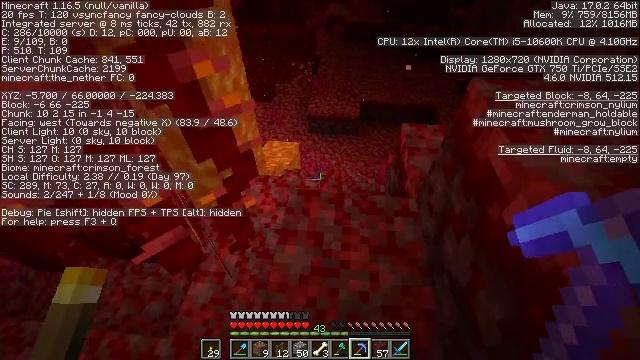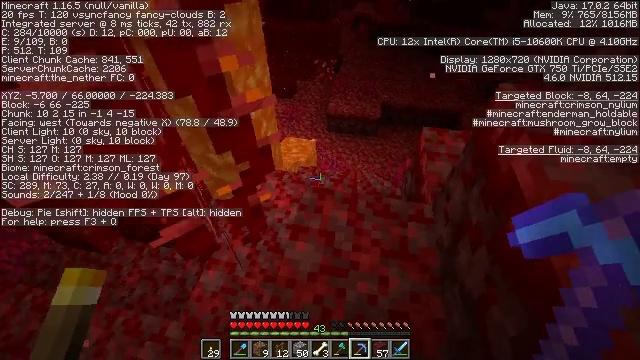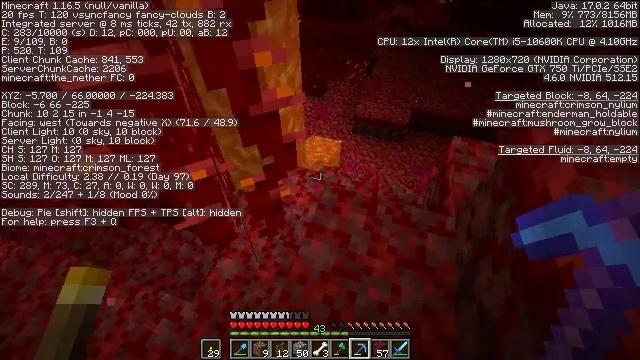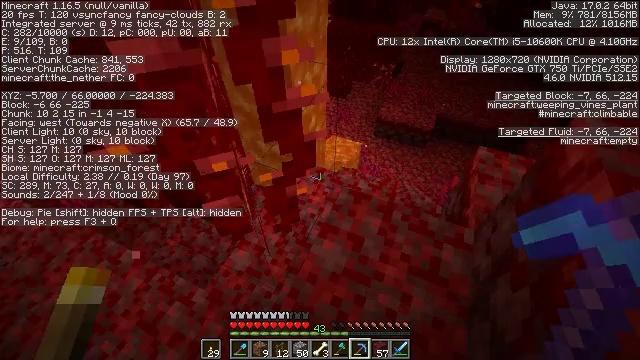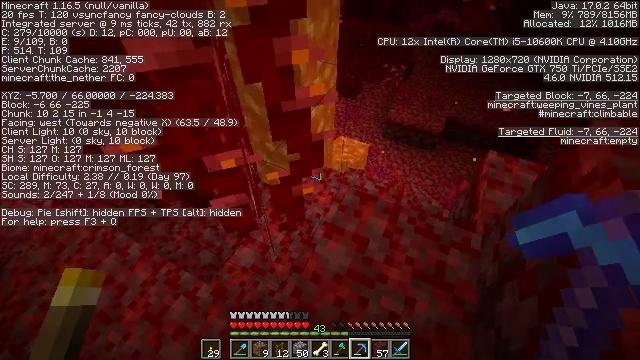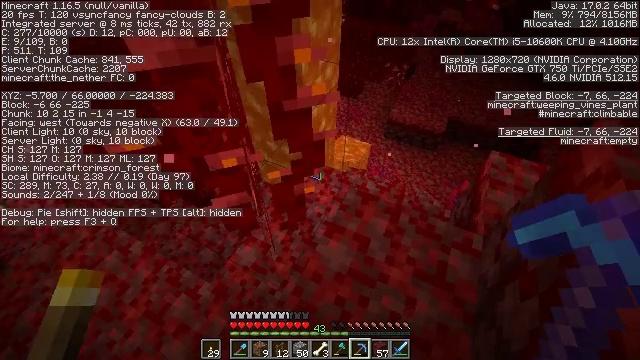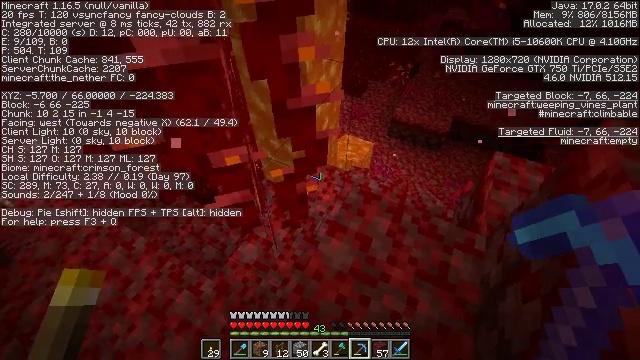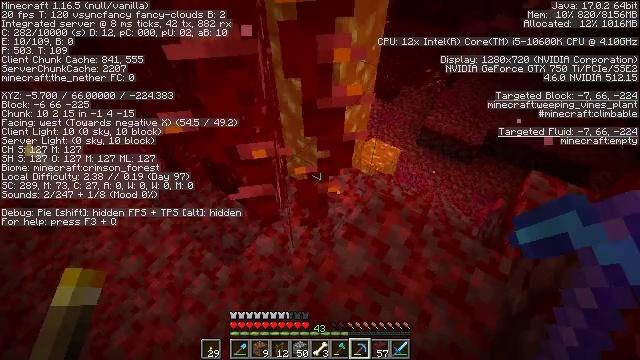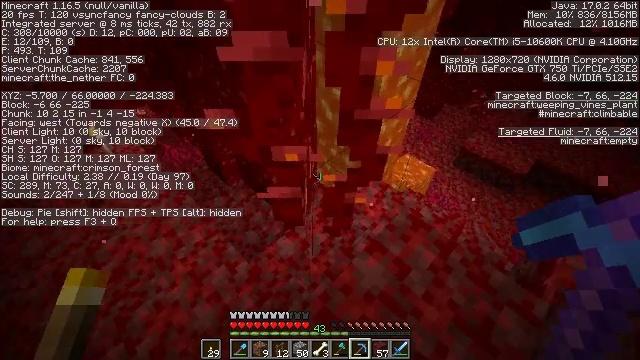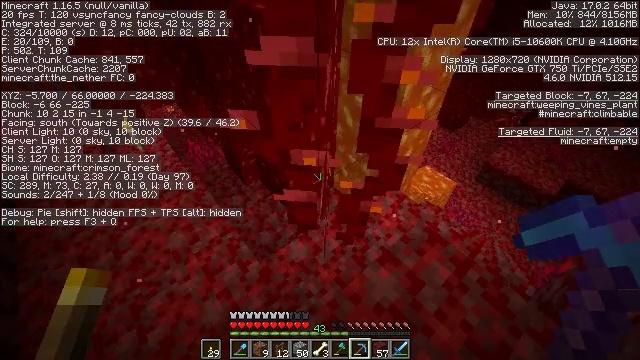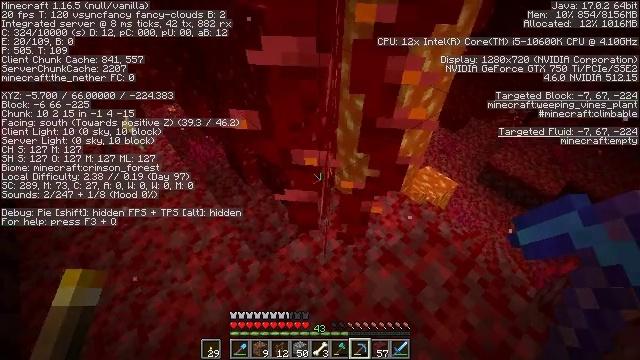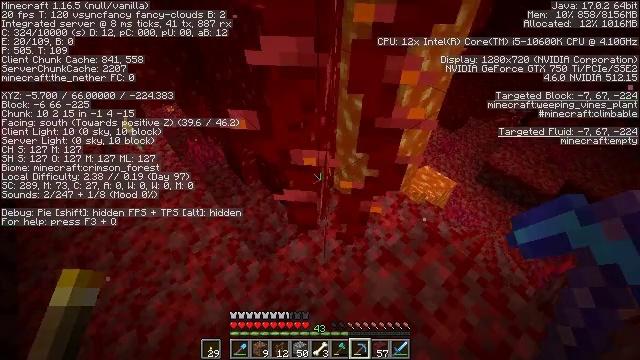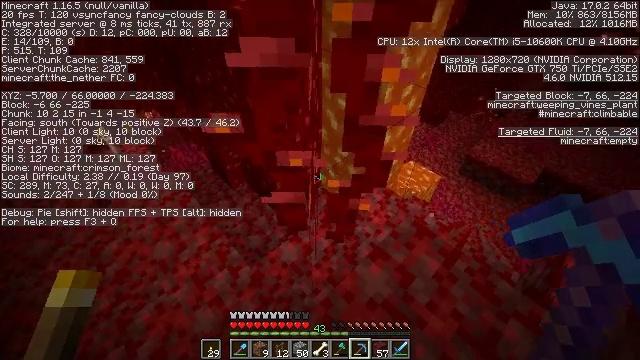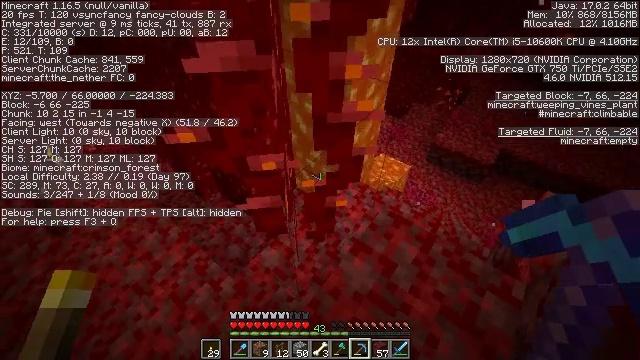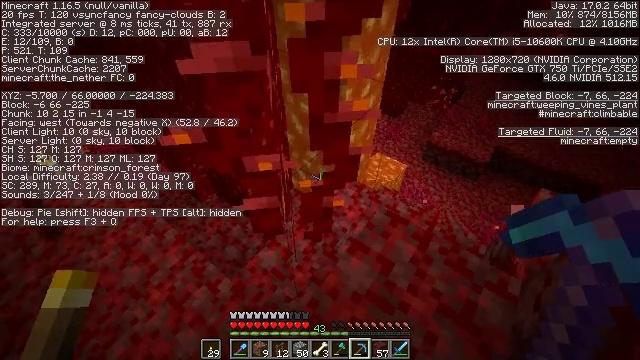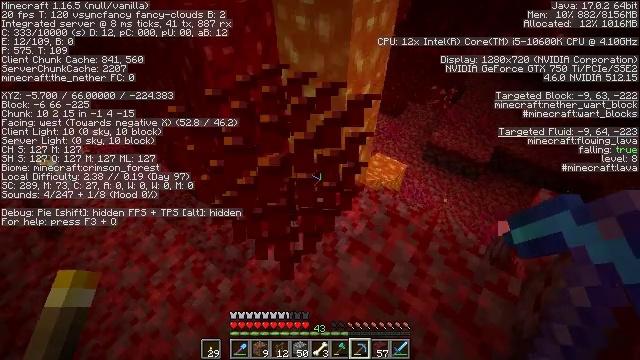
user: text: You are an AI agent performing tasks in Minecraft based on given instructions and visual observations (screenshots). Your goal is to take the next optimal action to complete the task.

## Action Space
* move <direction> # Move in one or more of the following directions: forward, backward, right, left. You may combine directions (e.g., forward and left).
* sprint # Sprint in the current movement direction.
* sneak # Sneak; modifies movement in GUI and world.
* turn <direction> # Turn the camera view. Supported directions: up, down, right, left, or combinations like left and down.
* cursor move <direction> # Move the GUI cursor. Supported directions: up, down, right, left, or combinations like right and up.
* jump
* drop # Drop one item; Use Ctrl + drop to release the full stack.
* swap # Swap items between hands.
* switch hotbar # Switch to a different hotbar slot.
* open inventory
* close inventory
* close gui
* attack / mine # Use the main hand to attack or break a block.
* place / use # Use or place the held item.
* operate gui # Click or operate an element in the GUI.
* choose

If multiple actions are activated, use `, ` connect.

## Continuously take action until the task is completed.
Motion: motion action
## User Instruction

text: Mine the weeping vines plant in the Nether.
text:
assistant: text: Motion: turn left
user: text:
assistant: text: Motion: turn left
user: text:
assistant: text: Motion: turn left
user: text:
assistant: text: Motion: turn left
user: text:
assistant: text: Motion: no_op
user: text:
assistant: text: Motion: no_op
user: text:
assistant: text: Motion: turn left
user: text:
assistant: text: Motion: turn left and up
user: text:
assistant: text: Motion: turn left and up
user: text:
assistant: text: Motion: no_op
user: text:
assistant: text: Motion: no_op
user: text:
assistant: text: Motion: turn right
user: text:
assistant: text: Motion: turn right
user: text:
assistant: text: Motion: turn right
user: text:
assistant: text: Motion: attack / mine
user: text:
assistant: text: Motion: attack / mine
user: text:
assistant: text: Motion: turn left and up, attack / mine
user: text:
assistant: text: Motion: turn left and up
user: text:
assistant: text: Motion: turn up
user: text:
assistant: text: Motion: no_op
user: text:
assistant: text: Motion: turn up
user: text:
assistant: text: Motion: turn right and up
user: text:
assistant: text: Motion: turn right and up
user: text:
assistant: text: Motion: turn up
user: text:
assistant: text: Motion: turn up
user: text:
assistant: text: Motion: turn right and up
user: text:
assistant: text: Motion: turn right and up
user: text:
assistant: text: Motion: no_op
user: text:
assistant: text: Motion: no_op
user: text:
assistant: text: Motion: turn right